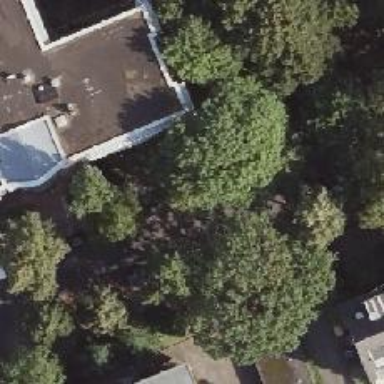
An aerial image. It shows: Avenue lined with broadleaved deciduous trees.